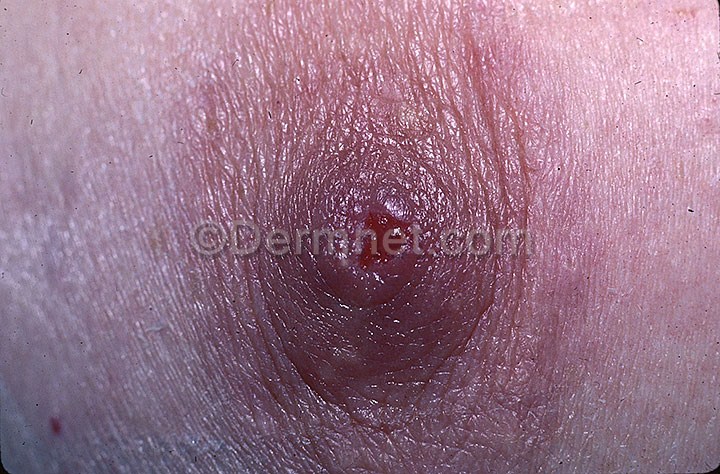
Disease: Actinic Keratosis Basal Cell Carcinoma and other Malignant Lesions